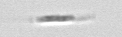
Label: Bacillariophyceae